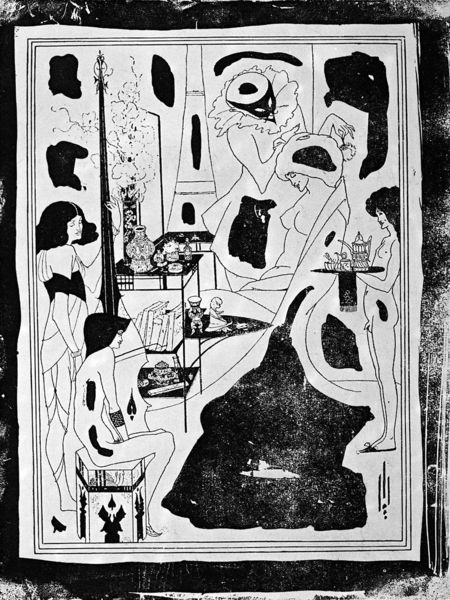
Titel: Die Toilette von Salome, Abzug für Salome
Künstler: Aubrey Beardsley
Institution: Privatbesitz
Schlagwörter: akt, frauen, blumen, busen, frisur, tisch, zimmer, tablett, innenraum, interieur, stab, hocker, figuren, jugendstil, tee, maske, druck, linoldruck, beardsley, harem, obelisk, karneval, art noveau, teeservice, schwarz und weiß